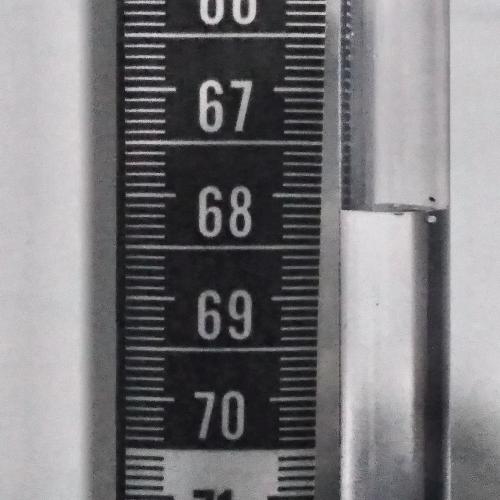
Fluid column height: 68.2 cm